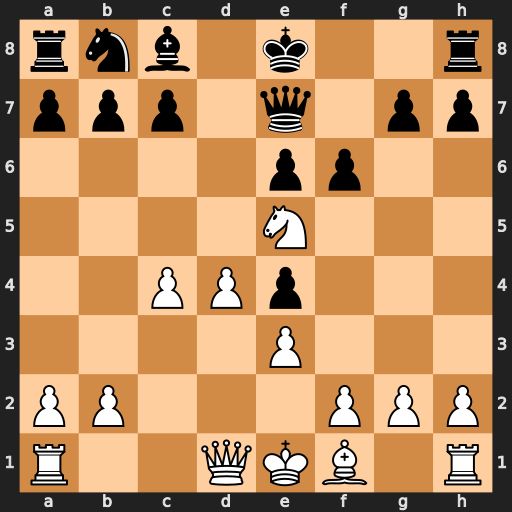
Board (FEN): rnb1k2r/ppp1q1pp/4pp2/4N3/2PPp3/4P3/PP3PPP/R2QKB1R
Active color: w
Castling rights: KQkq
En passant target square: -
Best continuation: Qh5+ g6 Nxg6 Qb4+ Kd1